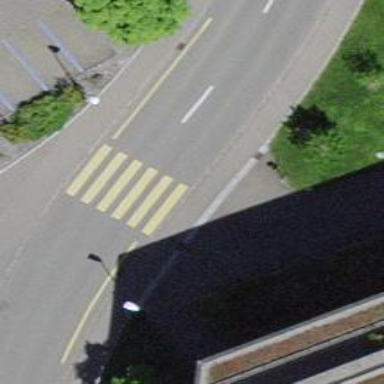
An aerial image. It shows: Uncontrolled zebra crossing with notable zebra markings.